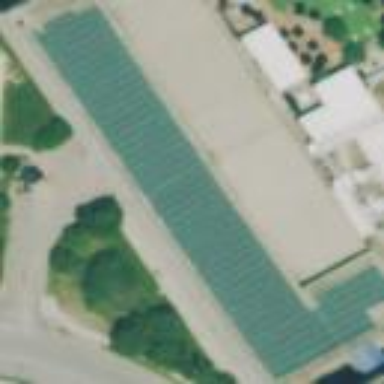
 consisting of solar photovoltaic panels."